Question: I am trying to make a border around my layout like this

But what i am trying just change the layout color.
Not make any border.
My code is
'''
<?xml version="1.0" encoding="UTF-8"?>
<shape xmlns:android="http://schemas.android.com/apk/res/android"
>
<stroke android:width="1dp"
android:color="#eedfcc"
android:background="#000080"/>
<corners android:bottomRightRadius="20dp"
android:bottomLeftRadius="20dp"
android:topLeftRadius="10dp"
android:topRightRadius="8dp"/>
</shape>
'''
Why it does not work out?
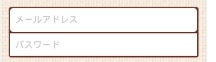
Answer: try this:
Create the file 'layout_border.xml' in your project's drawables directory (res/drawable/layout_border.xml) :
'''
<?xml version="1.0" encoding="UTF-8"?>
<shape xmlns:android="http://schemas.android.com/apk/res/android">
<solid android:color="#FFFFFF"/>
<stroke android:width="3dip" android:color="#B1BCBE" />
<corners android:radius="10dip"/>
<padding android:left="0dip" android:top="0dip" android:right="0dip" android:bottom="0dip" />
</shape>
'''
'''
<EditText
android:id="@+id/edittext"
android:layout_width="match_parent"
android:layout_height="wrap_content"
android:background="@drawable/layout_border"
/>
'''